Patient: sex M, age 22
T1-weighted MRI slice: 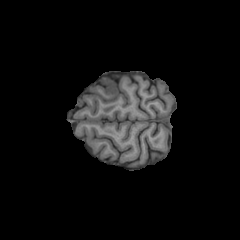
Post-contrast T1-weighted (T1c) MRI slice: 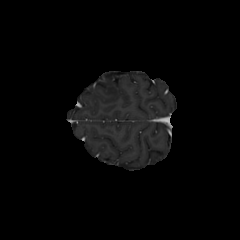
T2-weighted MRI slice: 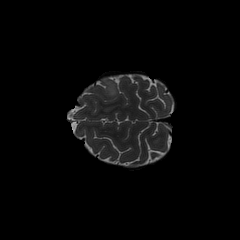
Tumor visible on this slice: yes
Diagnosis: Astrocytoma, IDH-mutant
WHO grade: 2